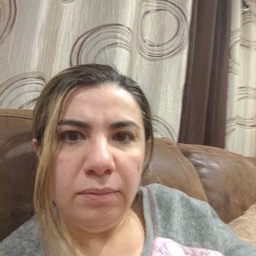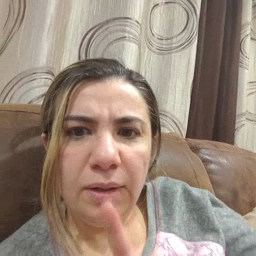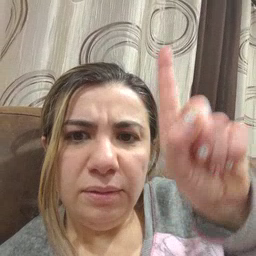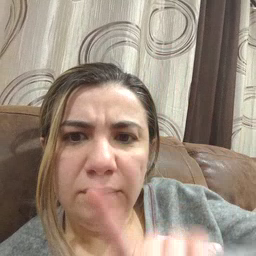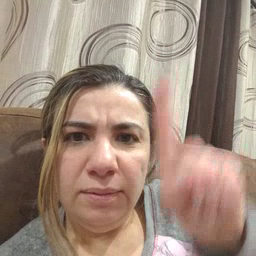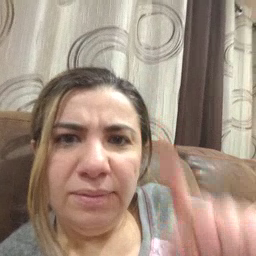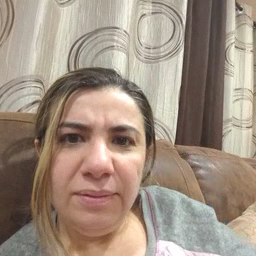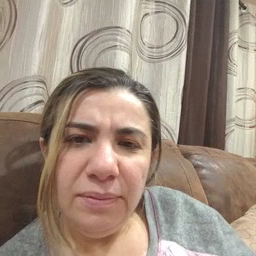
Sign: stairs